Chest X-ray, AP view. Patient: 31 years old, sex F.
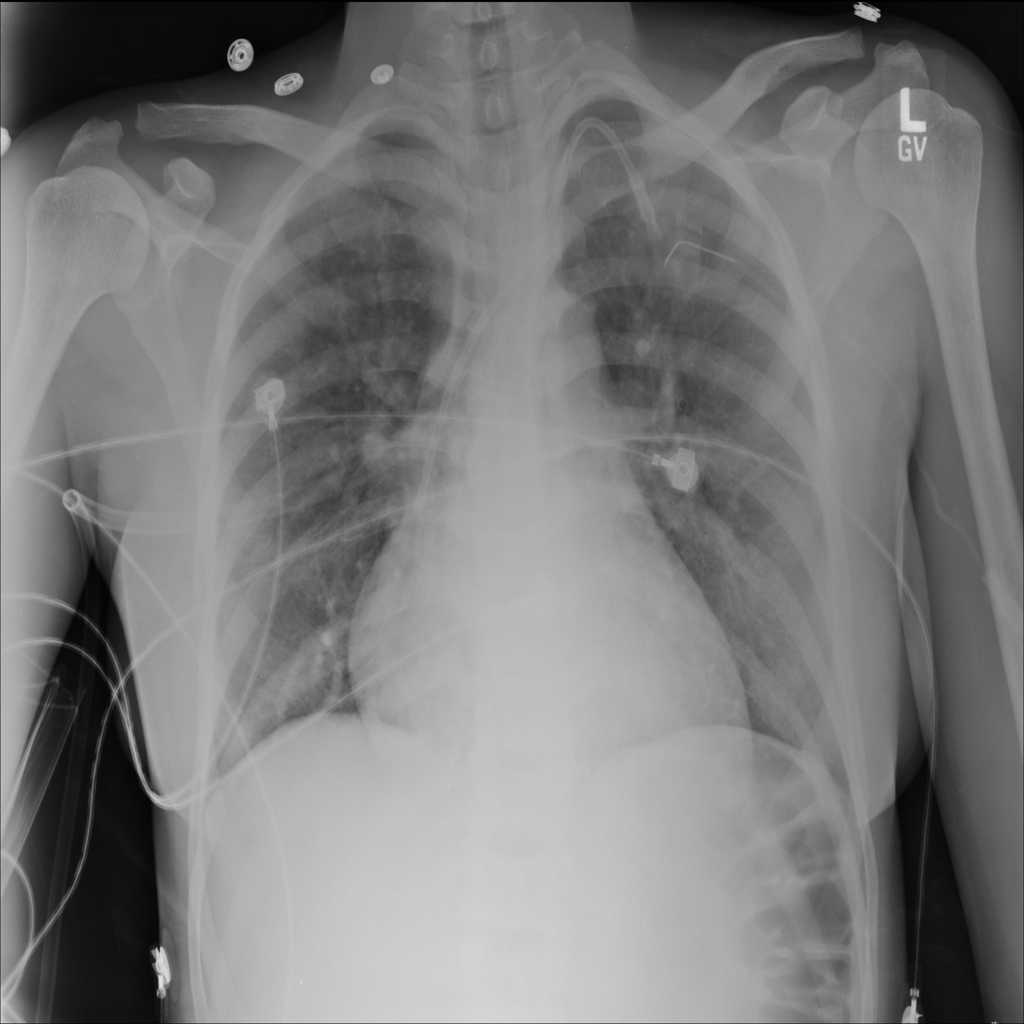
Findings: No Finding